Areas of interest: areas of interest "Soccer Field"
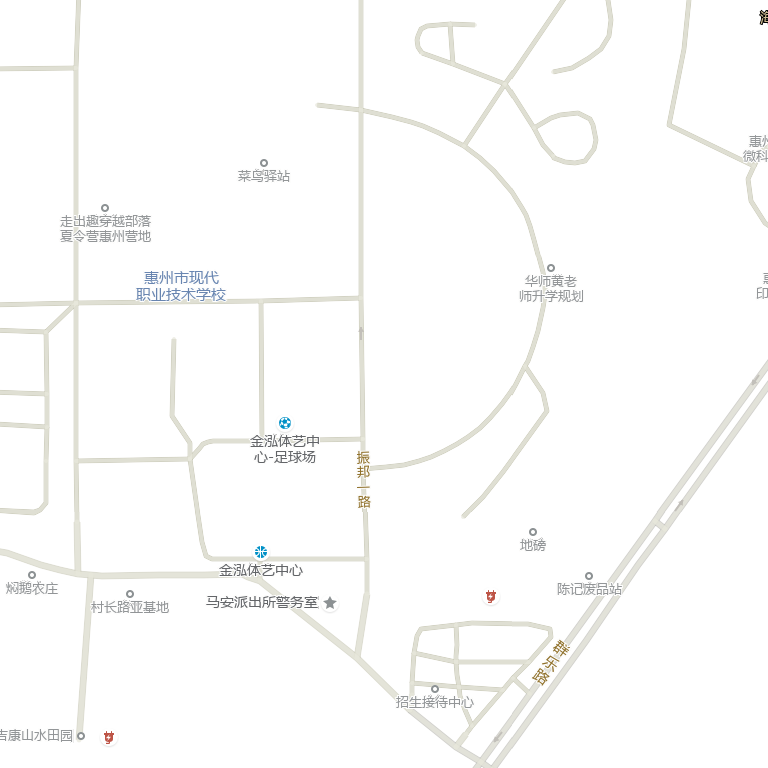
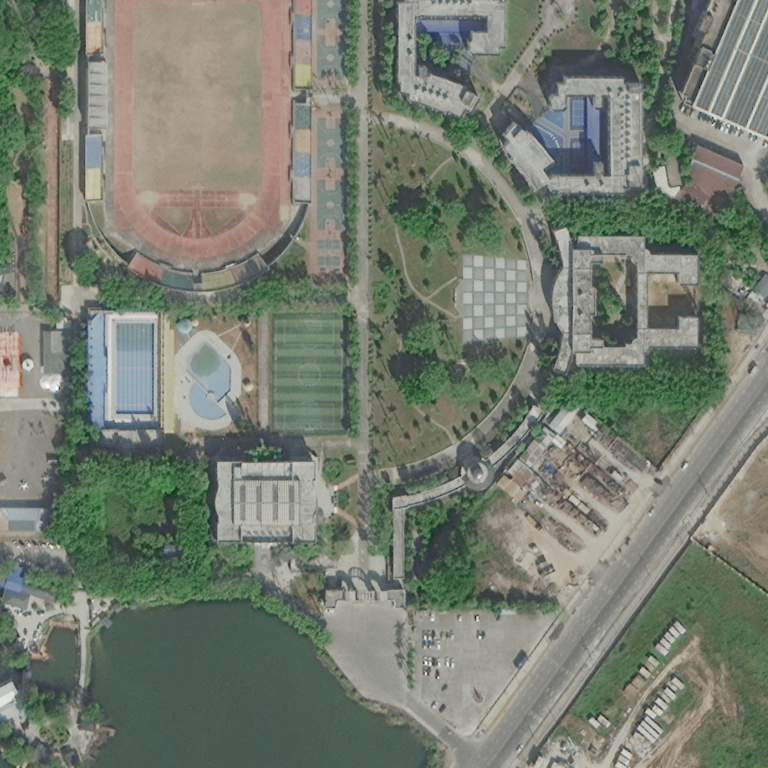